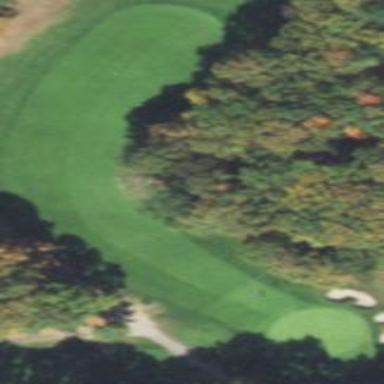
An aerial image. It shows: Golf fairway surrounded by grass.